Interaction volume radius: 5 \u00c5
Interaction volume height: 15 \u00c5
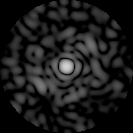
Disorder parameter: 0.8343